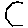
Label: hexagon